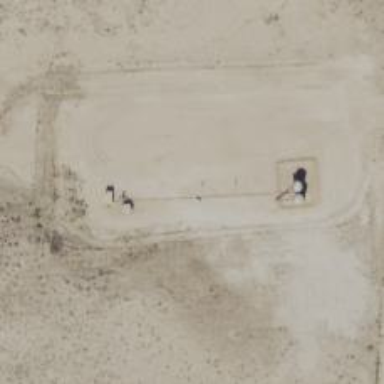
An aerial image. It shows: Petroleum well that is man-made.